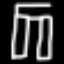
Label: pants